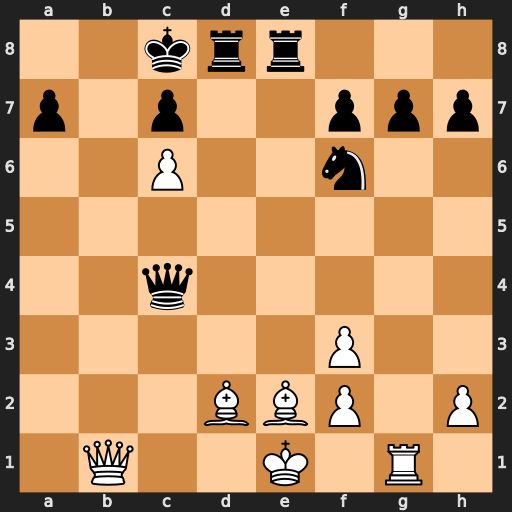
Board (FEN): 2krr3/p1p2ppp/2P2n2/8/2q5/5P2/3BBP1P/1Q2K1R1
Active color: w
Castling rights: -
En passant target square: -
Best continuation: Qb7#